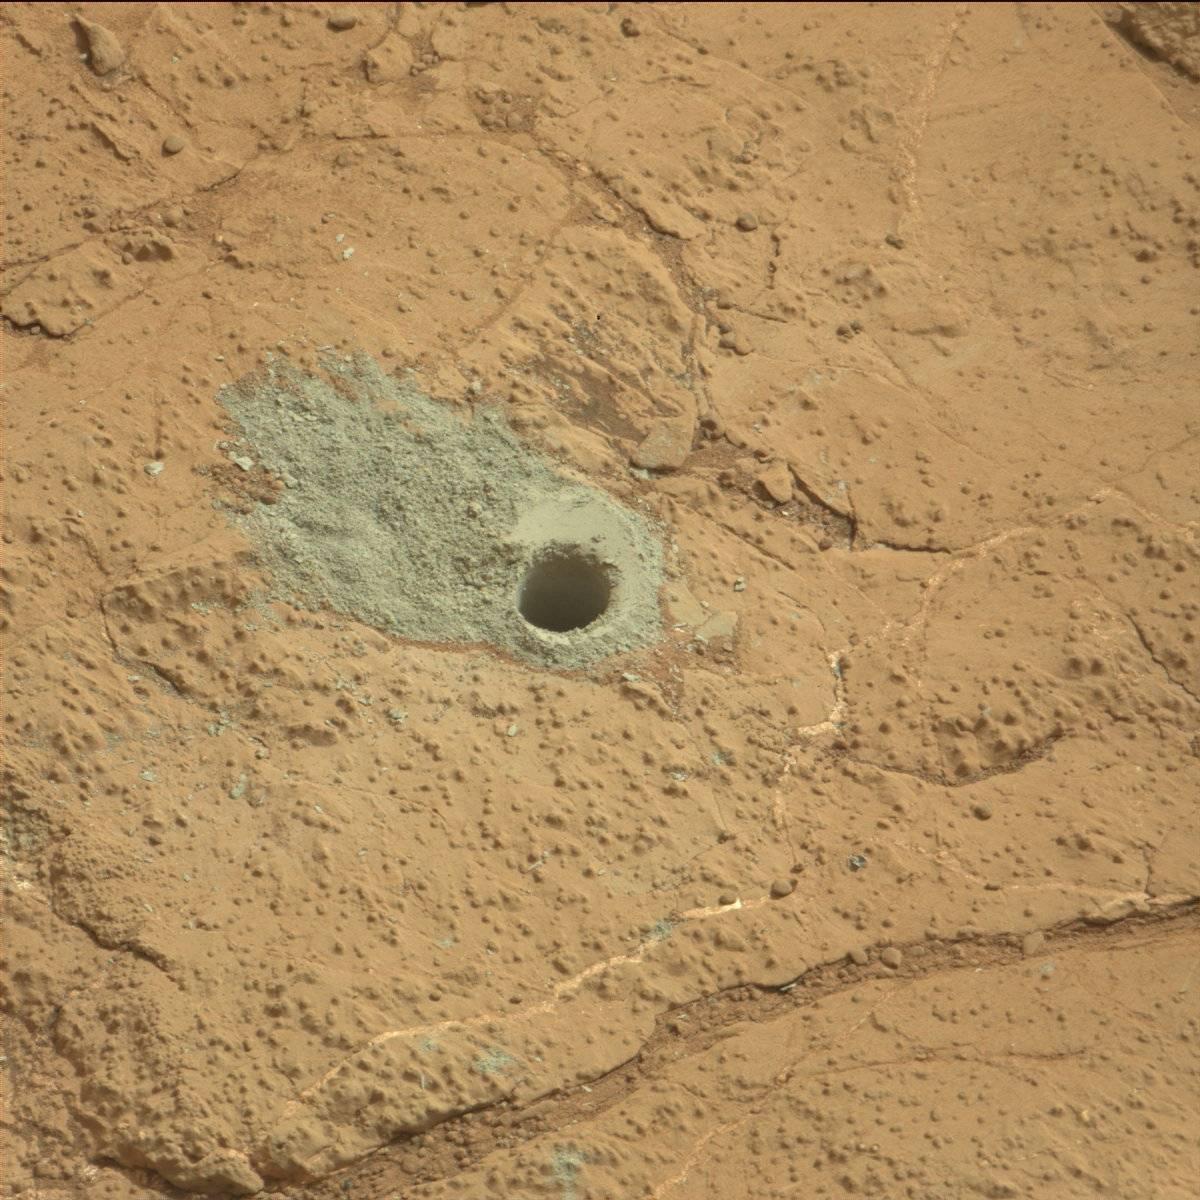
Terrain classes present: Bedrock, Hole, Rock, Sand / Soil